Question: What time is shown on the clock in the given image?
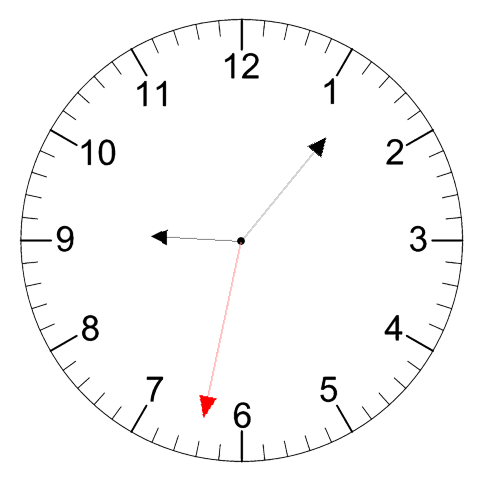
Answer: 09:06:32